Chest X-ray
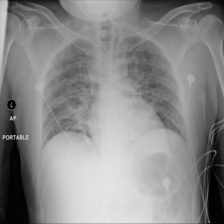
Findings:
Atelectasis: negative
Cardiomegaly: negative
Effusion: negative
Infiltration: positive
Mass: negative
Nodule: negative
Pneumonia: negative
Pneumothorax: negative
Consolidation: negative
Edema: negative
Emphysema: negative
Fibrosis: negative
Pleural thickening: negative
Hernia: negative